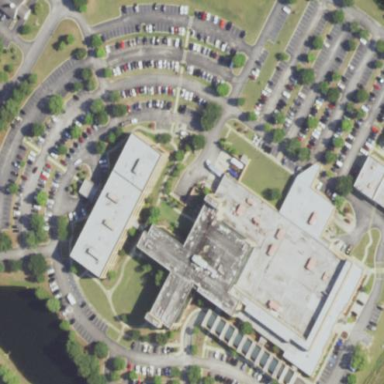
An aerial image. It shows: Healthcare facility identified as hospital.